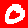
Digit: 0